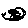
Label: tree